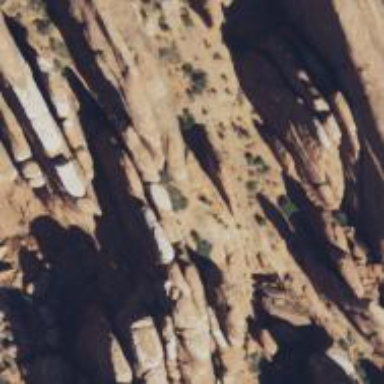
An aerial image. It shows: Natural cliff.